Interaction volume radius: 10 \u00c5
Interaction volume height: 10 \u00c5
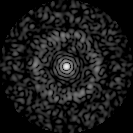
Disorder parameter: 0.7703